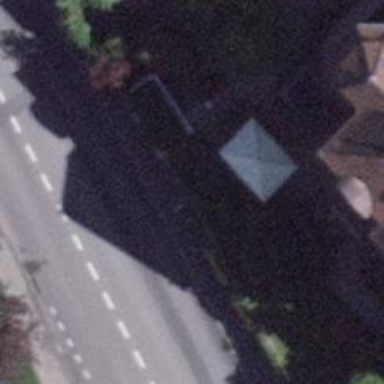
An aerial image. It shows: Bus stop along the road.